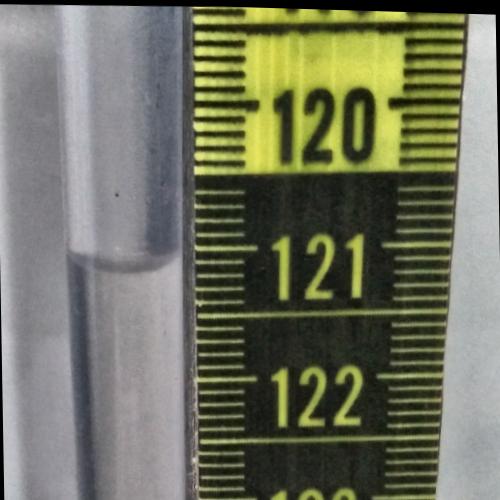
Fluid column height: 121.1 cm